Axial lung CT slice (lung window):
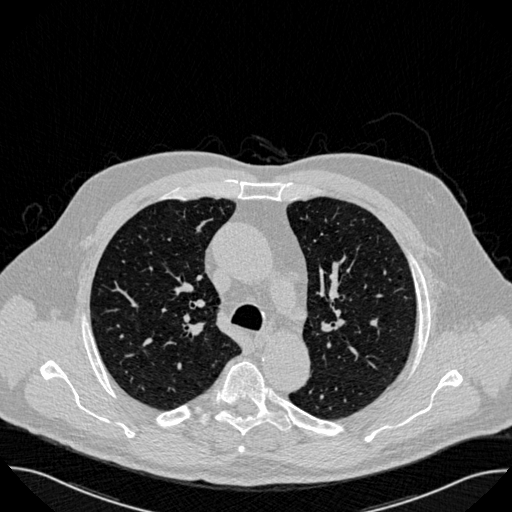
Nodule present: no